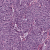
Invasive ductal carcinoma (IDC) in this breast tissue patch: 1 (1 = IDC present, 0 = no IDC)